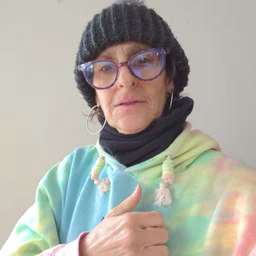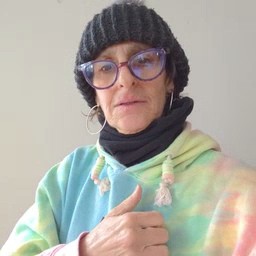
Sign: sick